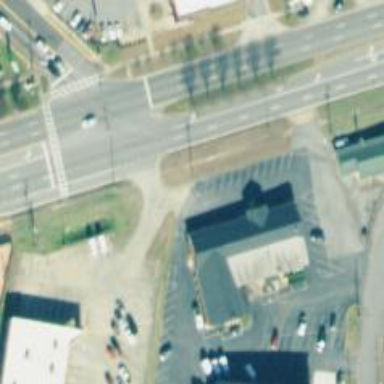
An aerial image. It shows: Primary highway with separate sidewalk.